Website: lowes
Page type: address-validator
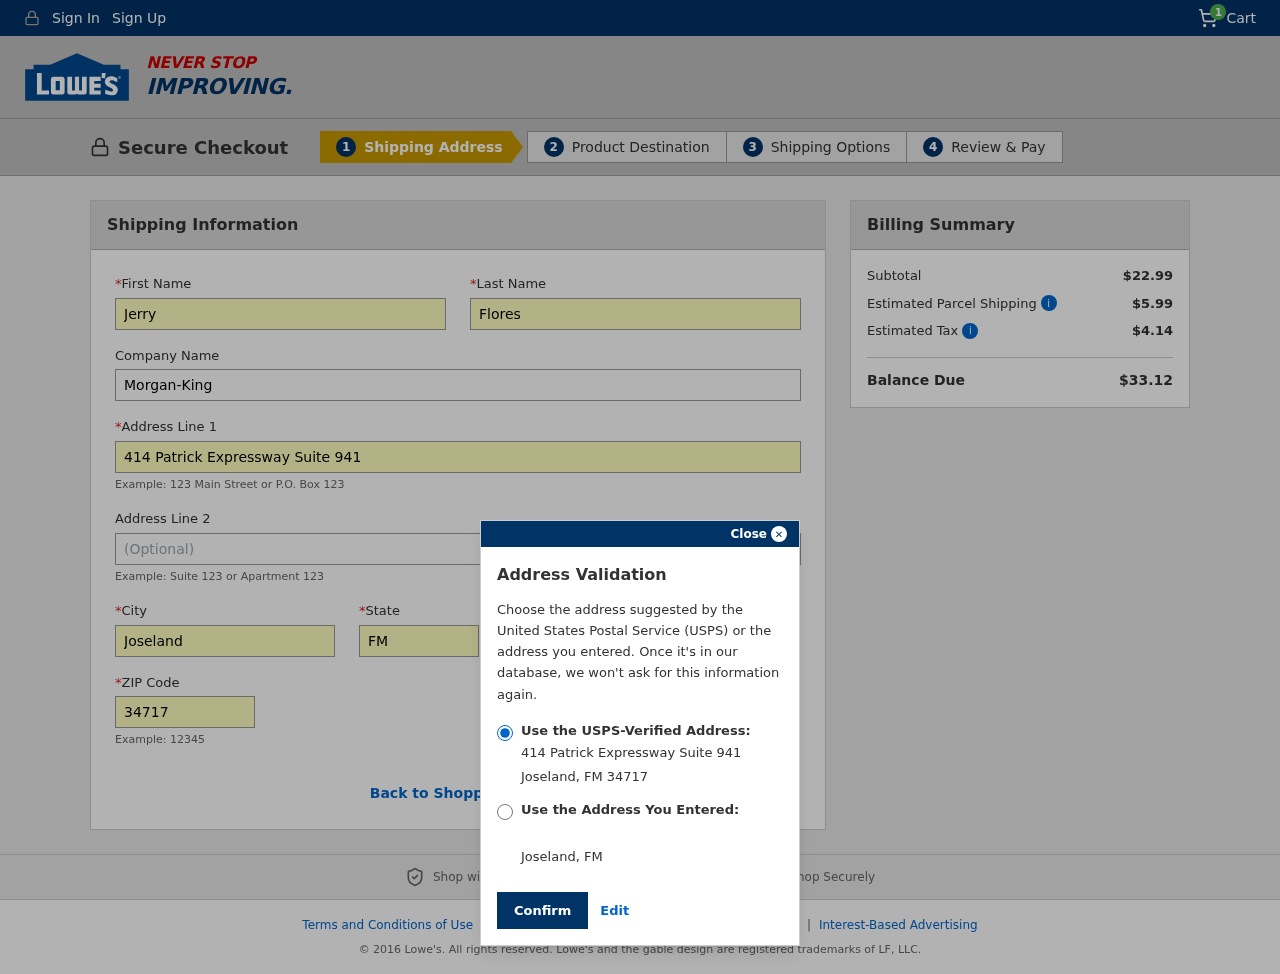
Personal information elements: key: PII_CITY
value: Joseland
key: PII_COMPANY
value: Morgan-King
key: PII_FIRSTNAME
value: Jerry
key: PII_LASTNAME
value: Flores
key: PII_POSTCODE
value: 34717
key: PII_STATE
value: FM
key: PII_STATE_ABBR
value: FM
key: PII_STREET
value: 414 Patrick Expressway Suite 941
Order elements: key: ORDER_NUM_ITEMS
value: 1
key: ORDER_SUBTOTAL
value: $22.99
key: ORDER_SHIPPING_COST
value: $5.99
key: ORDER_TAX
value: $4.14
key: ORDER_TOTAL
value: $33.12